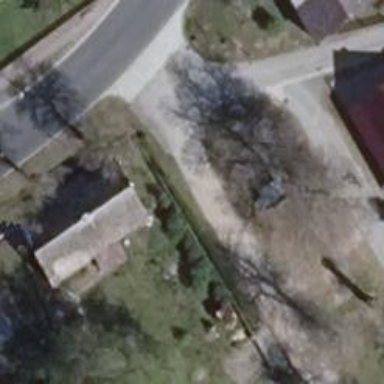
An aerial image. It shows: Residential road with compacted surface.